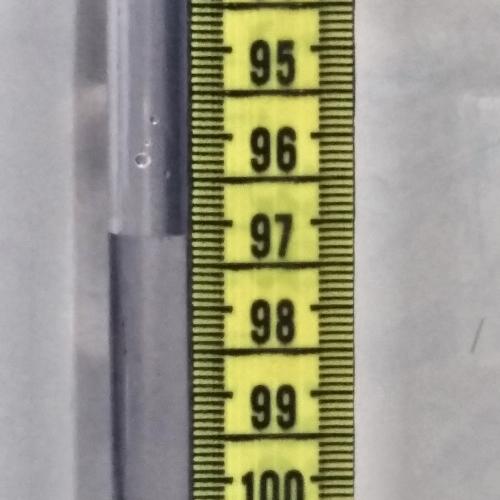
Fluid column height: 97.1 cm